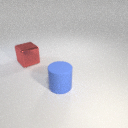
large red metal cube behind large blue rubber cylinder